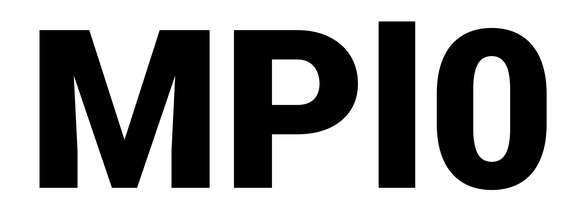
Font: Roboto_Black